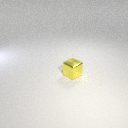
small yellow metal cube